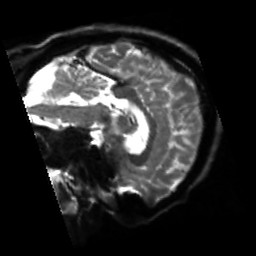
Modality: sbref
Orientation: sagittal
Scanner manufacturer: siemens
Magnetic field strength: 3 T
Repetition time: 4 s
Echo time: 0.0594 s